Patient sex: M
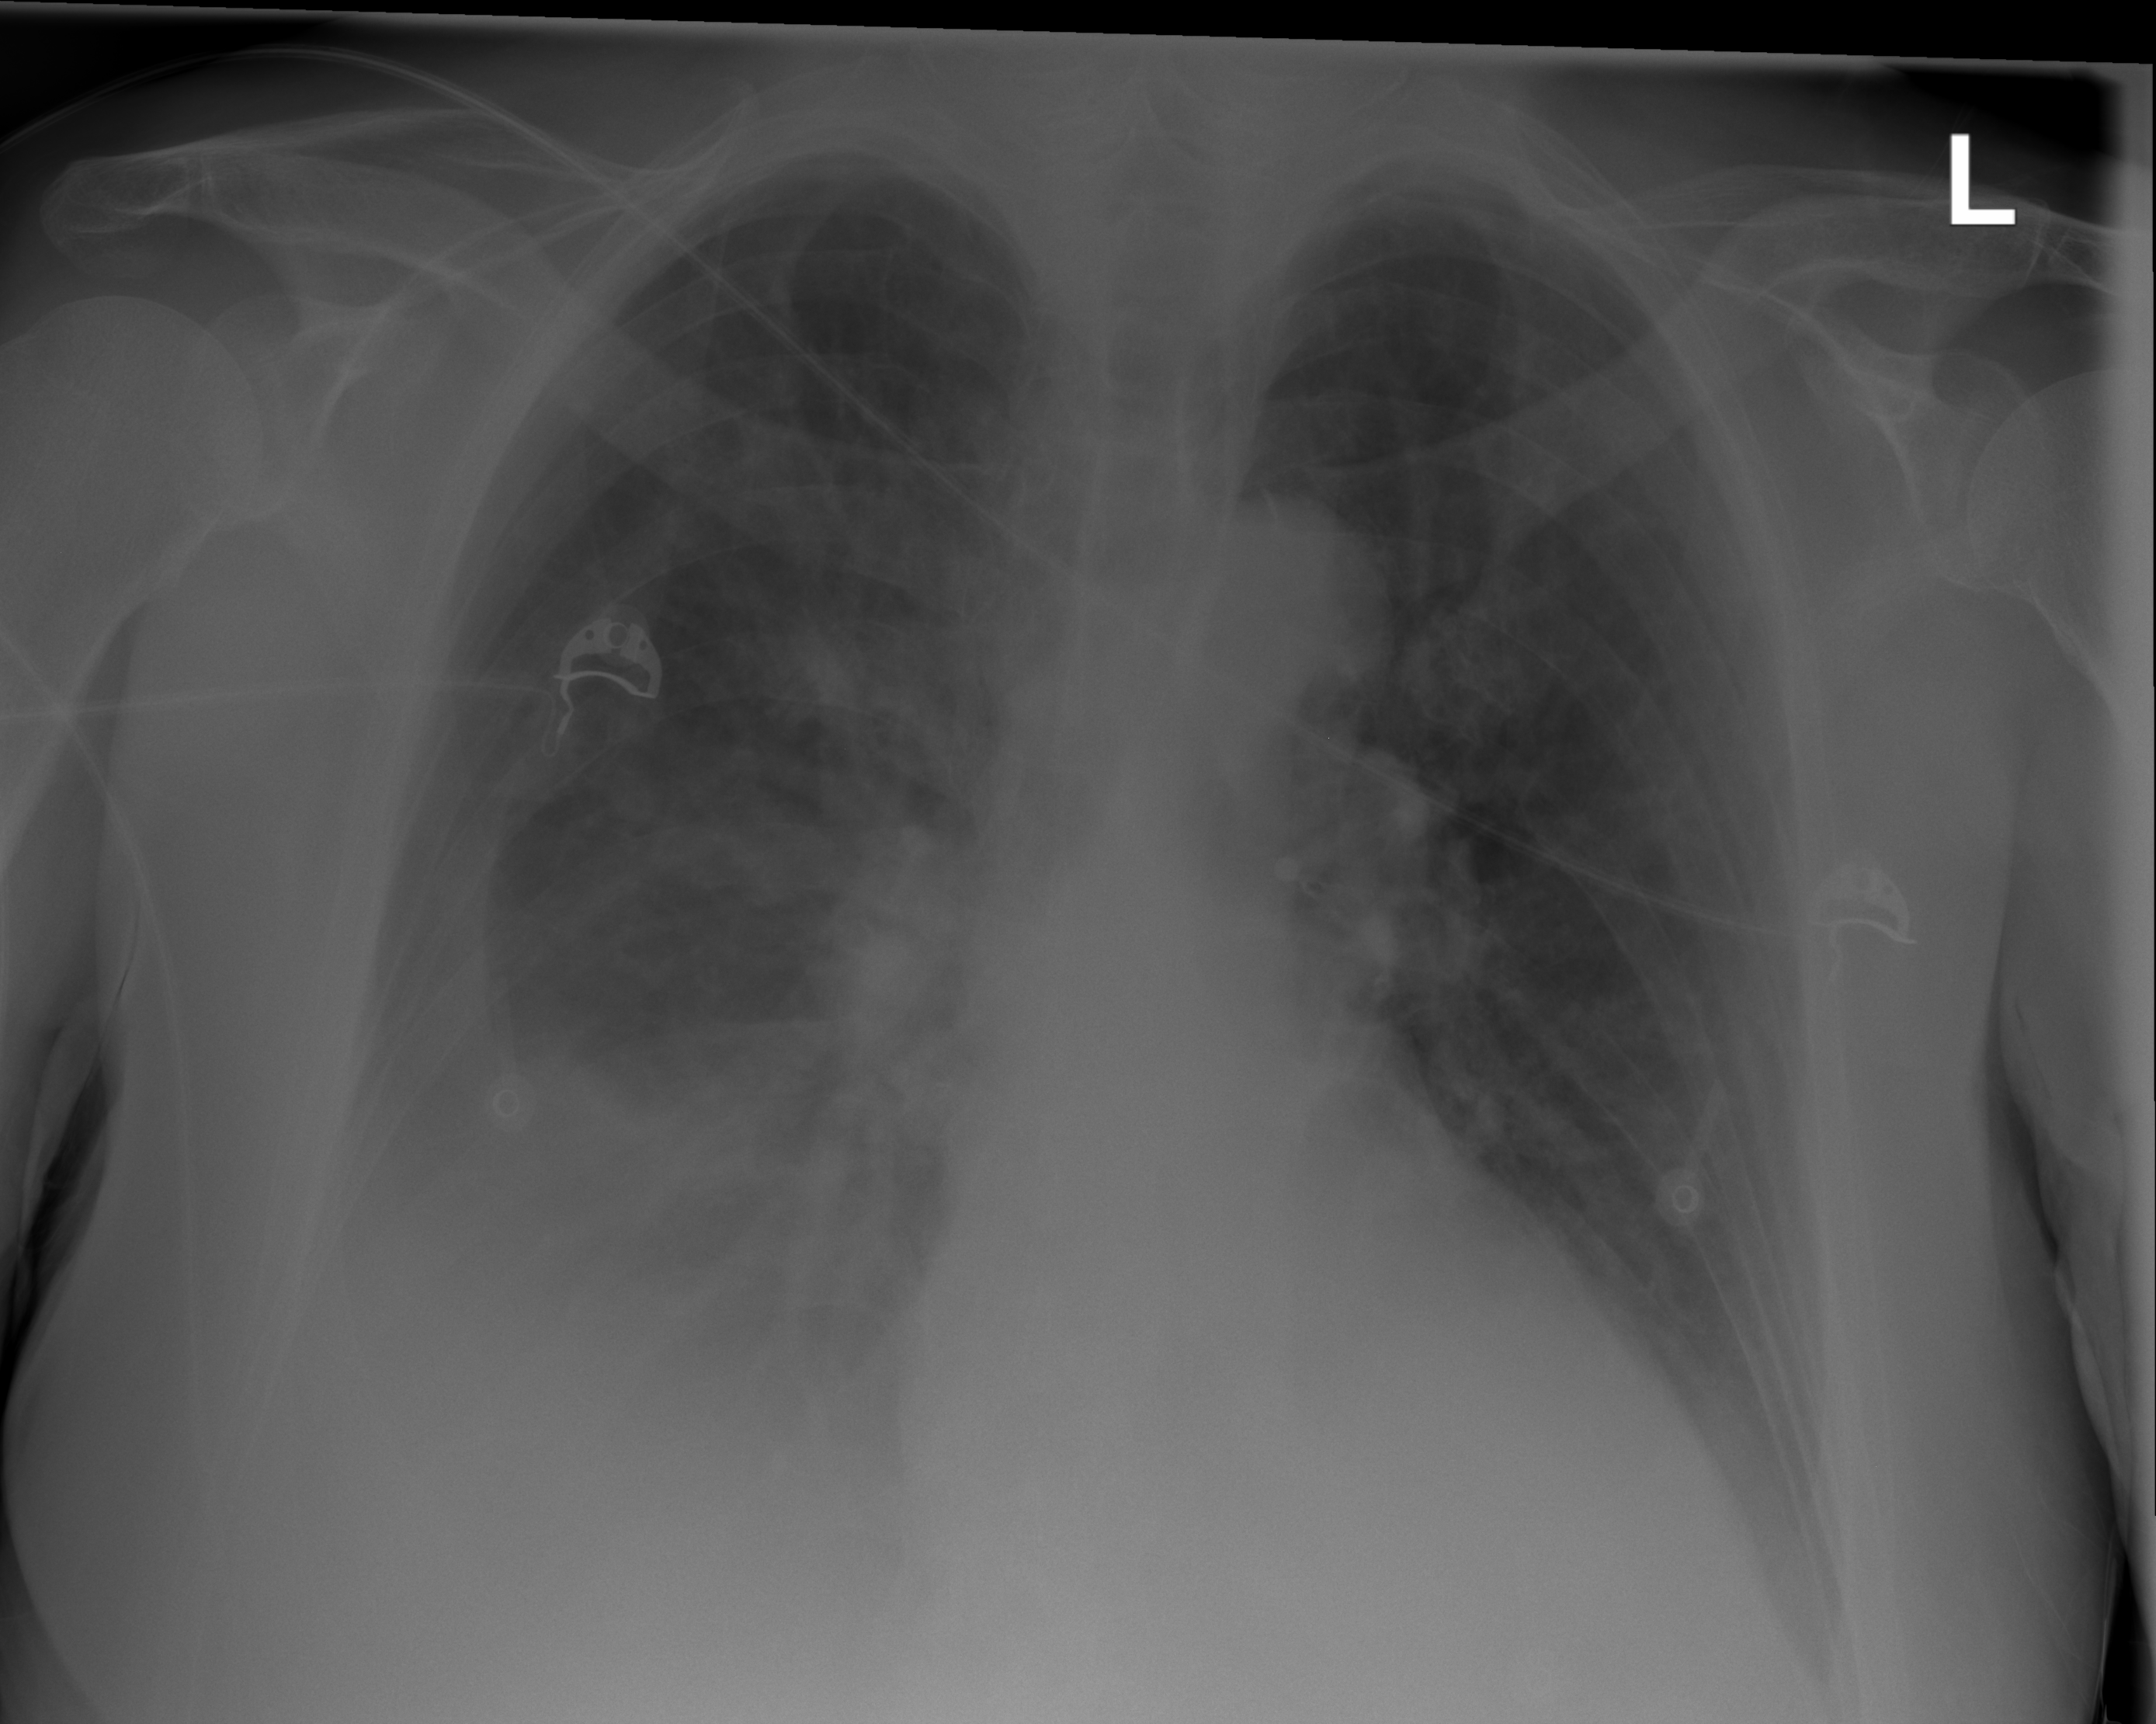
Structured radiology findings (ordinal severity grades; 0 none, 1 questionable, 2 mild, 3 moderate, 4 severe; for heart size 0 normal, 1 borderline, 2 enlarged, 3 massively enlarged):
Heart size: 0
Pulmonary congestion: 0
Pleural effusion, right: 2
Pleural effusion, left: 1
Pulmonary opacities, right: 0
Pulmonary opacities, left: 0
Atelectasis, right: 2
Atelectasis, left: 1